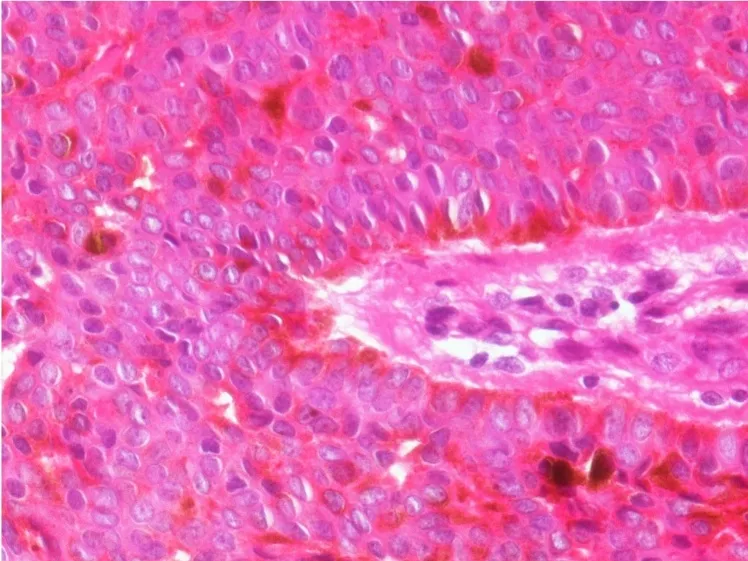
B: On the high-power view, the tumor cells were seen to be composed of packed small uniform cells with central round-to-oval nuclei and with occasional prominent nucleoli and melanin pigment (H&E stain, 400x).
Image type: pathology (h&e)